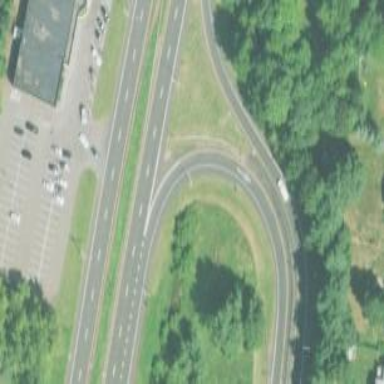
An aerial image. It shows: Trunk link highway.